Question: I'm designing an application for Ubuntu and would like to make it feel natural and integrated in the OS. What are the available libraries, guidelines and frameworks that make an application look&feel native on an Ubuntu/Unity desktop? I don't exclusively mean GUI toolkits, but features like quicklists in Unity:

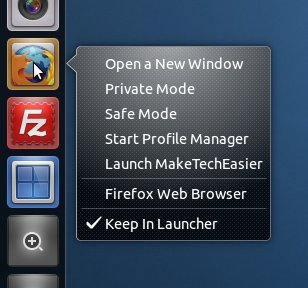
Answer: <URL> on the Ubuntu wiki is a good place to start. It lists a lot of the desktop integration tools and libraries.
Here are some of the important ones:
- <URL>